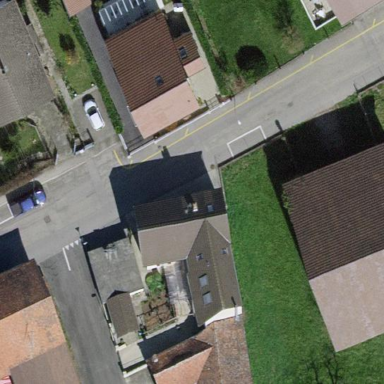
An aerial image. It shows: Gabled roofed house.